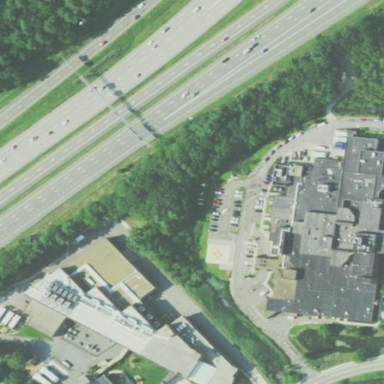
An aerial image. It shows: Office building.